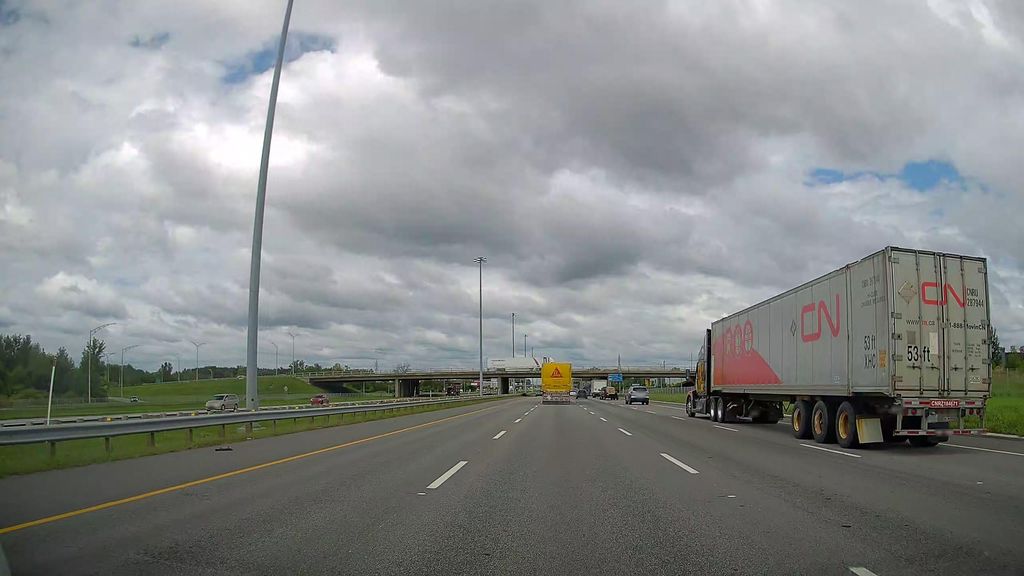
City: montreal